Question: I'm building a staked bar graph in PHP. I need it to look like this:

Currently I am able to stack-up the gray and red values, but they are at the top of the .graph container. How do I align them at the bottom? I tried vertical-align: bottom but it did not really work.
'''
<div class="graph">
<div class="bar">
<div class="views" style="height:'.$showViews.'px"></div>
<div class="actions" style="height:'.$showActions.'px"></div>
</div>
</div>
'''
and CSS
'''
.graph {
width: 200px;
height: 32px;
border-top: 1px solid #f5f5f5;
border-bottom: 1px solid #ccc;
background-color: #f5f5f5;
}
.graph .bar {
width: 10px;
float: left;
margin: 0 1px;
height:30
}
.graph .bar .views {
background-color: #ccc
}
.graph .bar .actions {
background-color: red
}
'''
<URL>.
Thanks.
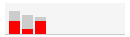
Answer: 'position:absolute' will make your life easier!
Here's a fiddle:
<URL>
Basically, we're using 'position:absolute' to stack the elements on top of one another. By giving the parent positioning (in our case, "'relative'"), we position the stacked elements relative to that. We set 'bottom', 'left', and 'right' and then define the 'height' with an inline style (percentage based, based on the parent)